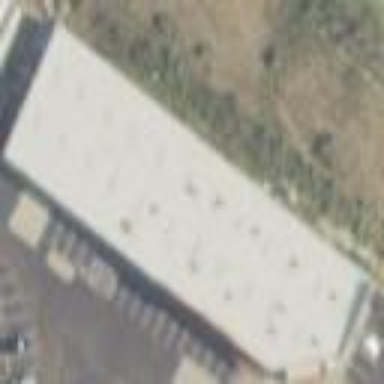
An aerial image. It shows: Building.